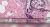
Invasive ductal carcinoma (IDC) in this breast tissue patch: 0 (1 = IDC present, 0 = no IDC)